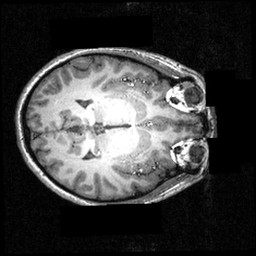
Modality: T1w
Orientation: axial
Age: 27
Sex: female
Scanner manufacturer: siemens
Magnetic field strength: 3.951 T
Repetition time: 1.5 s
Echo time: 0.00335 s